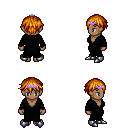
a pixel art fantasy rpg character, female body template, human, dark skin, gray robe, gold greaves, dark blonde short bangs hairstyle, purple tiara, metal boots, four views (front, back, left, right), 2x2 character sprite sheet, small pixel art, hard edges, no anti-aliasing